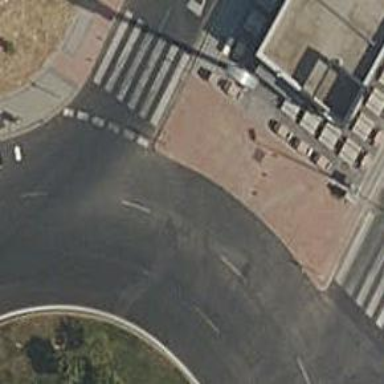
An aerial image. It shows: Roundabout on residential road with asphalt surface.